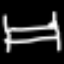
Label: bed